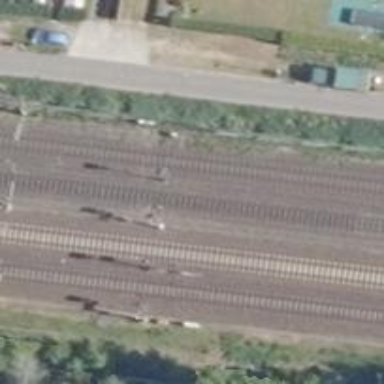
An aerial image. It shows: Railway signal.